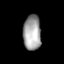
Tissue: prostate
Cell type: Epithelial cells
Senescence score: 0.3104
Nuclear area (px): 612
Mean DAPI intensity: 162.016